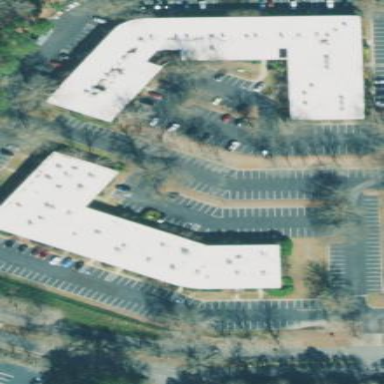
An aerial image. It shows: Commercial building.